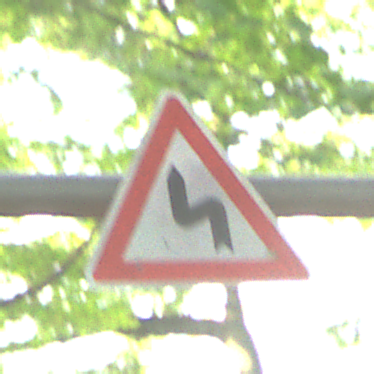
Verkehrszeichen: DoppelkurveZunaechstLinks
Umgebung: Outdoor, RoadRail
Tageszeit: MorningAfternoon
Wetter: Clear
Licht: Natural
Jahreszeit: NotSpecified
Kontrast: LowContrast